Question: I just want to draw simple shape by points, like this:
'''
import matplotlib.pyplot as plt
rectangle = [(0,0),(0,1),(1,1),(1,0)]
hexagon = [(0,0),(0,1),(1,2),(2,1),(2,0),(1,-1)]
l_shape = [(0,0),(0,3),(1,3),(1,1),(3,1),(3,0)]
concave = [(0,0),(0,3),(1,3),(1,1),(2,1),(2,3),(3,3),(3,0)]
for points in [rectangle, hexagon, l_shape, concave]:
# 1. Can I get rid of the zip? plot directly by points
# 2. How can I make the shape complete?
xs, ys = zip(*points)
plt.plot(xs, ys, 'o')
plt.plot(xs, ys, '-')
automin, automax = plt.xlim()
plt.xlim(automin-0.5, automax+0.5)
automin, automax = plt.ylim()
plt.ylim(automin-0.5, automax+0.5)
# Can I display the shapes 2 in 1 line?
plt.show()
'''
My question is

1. How can I get rid of the *zip? I mean, directyly draw by points, rather than 2 array.
2. How to make these shapes complete? Since I'm looping through all the points, the first and last cannot connect together, how can I do it?
3. Can I draw the shape without giving the specific points order?(Something like convex hull?)
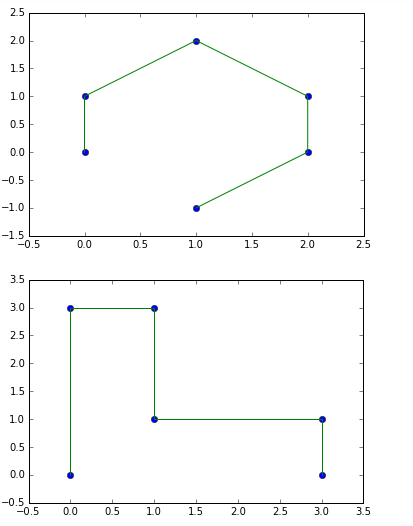
Answer: The code below doesn't use temporary variables 'xs' and 'ys', but a direct tuple unpacking. Also I add first point from 'points' list to make shapes complete.
'''
rectangle = [(0,0),(0,1),(1,1),(1,0)]
hexagon = [(0,0),(0,1),(1,2),(2,1),(2,0),(1,-1)]
l_shape = [(0,0),(0,3),(1,3),(1,1),(3,1),(3,0)]
concave = [(0,0),(0,3),(1,3),(1,1),(2,1),(2,3),(3,3),(3,0)]
for points in [rectangle, hexagon, l_shape, concave]:
plt.plot(*zip(*(points+points[:1])), marker='o')
automin, automax = plt.xlim()
plt.xlim(automin-0.5, automax+0.5)
automin, automax = plt.ylim()
plt.ylim(automin-0.5, automax+0.5)
plt.show()
'''
Provide this answer as an alternative leekaiinthesky's post